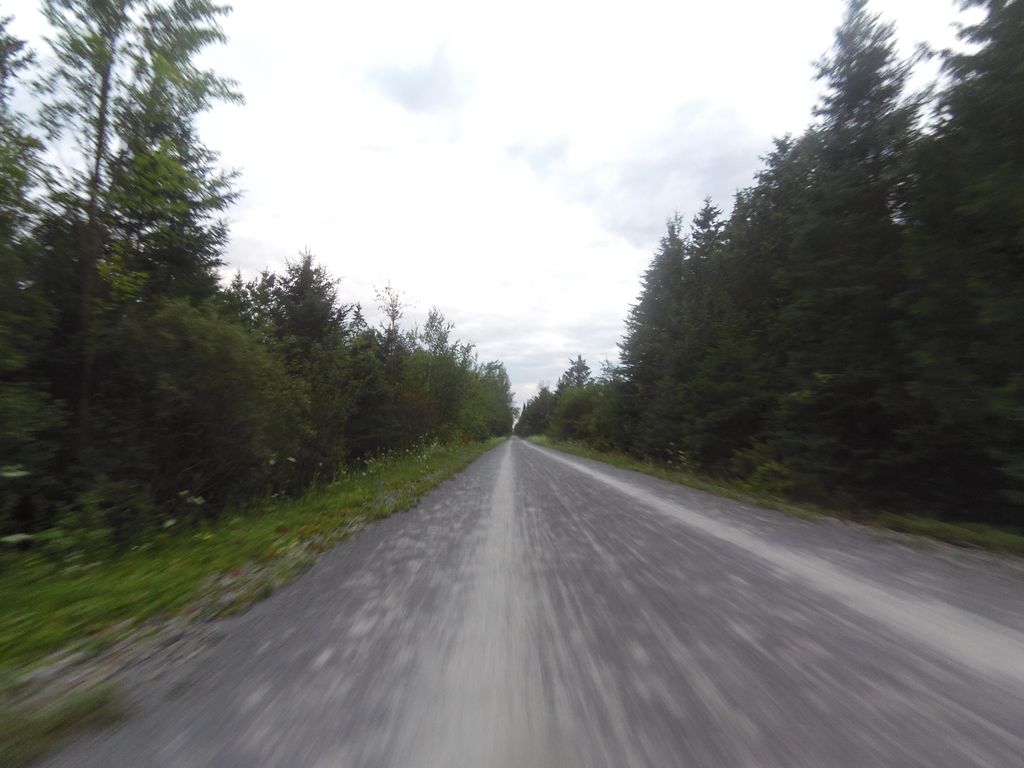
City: ottawa-gatineau